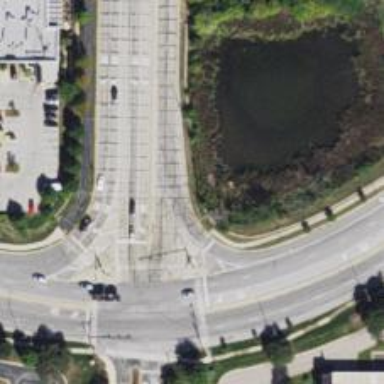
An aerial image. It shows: Secondary link road with asphalt surface.